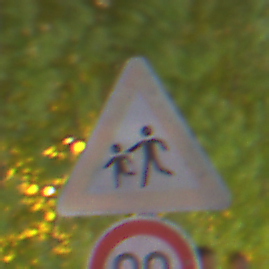
Verkehrszeichen: KinderRechts
Zusatzzeichen unten: Geschwindigkeit90
Umgebung: Outdoor, Urban
Tageszeit: Night
Wetter: PartlyCloudy
Licht: Natural
Jahreszeit: NotSpecified
Kontrast: HighContrast